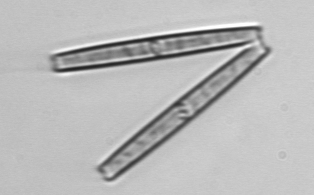
Label: Thalassionema